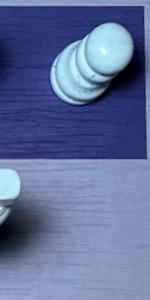
Label: Empty